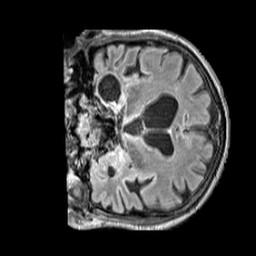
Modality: FLAIR
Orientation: coronal
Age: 75
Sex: male
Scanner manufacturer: siemens
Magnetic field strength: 3 T
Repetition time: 5 s
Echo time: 0.387 s